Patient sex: M
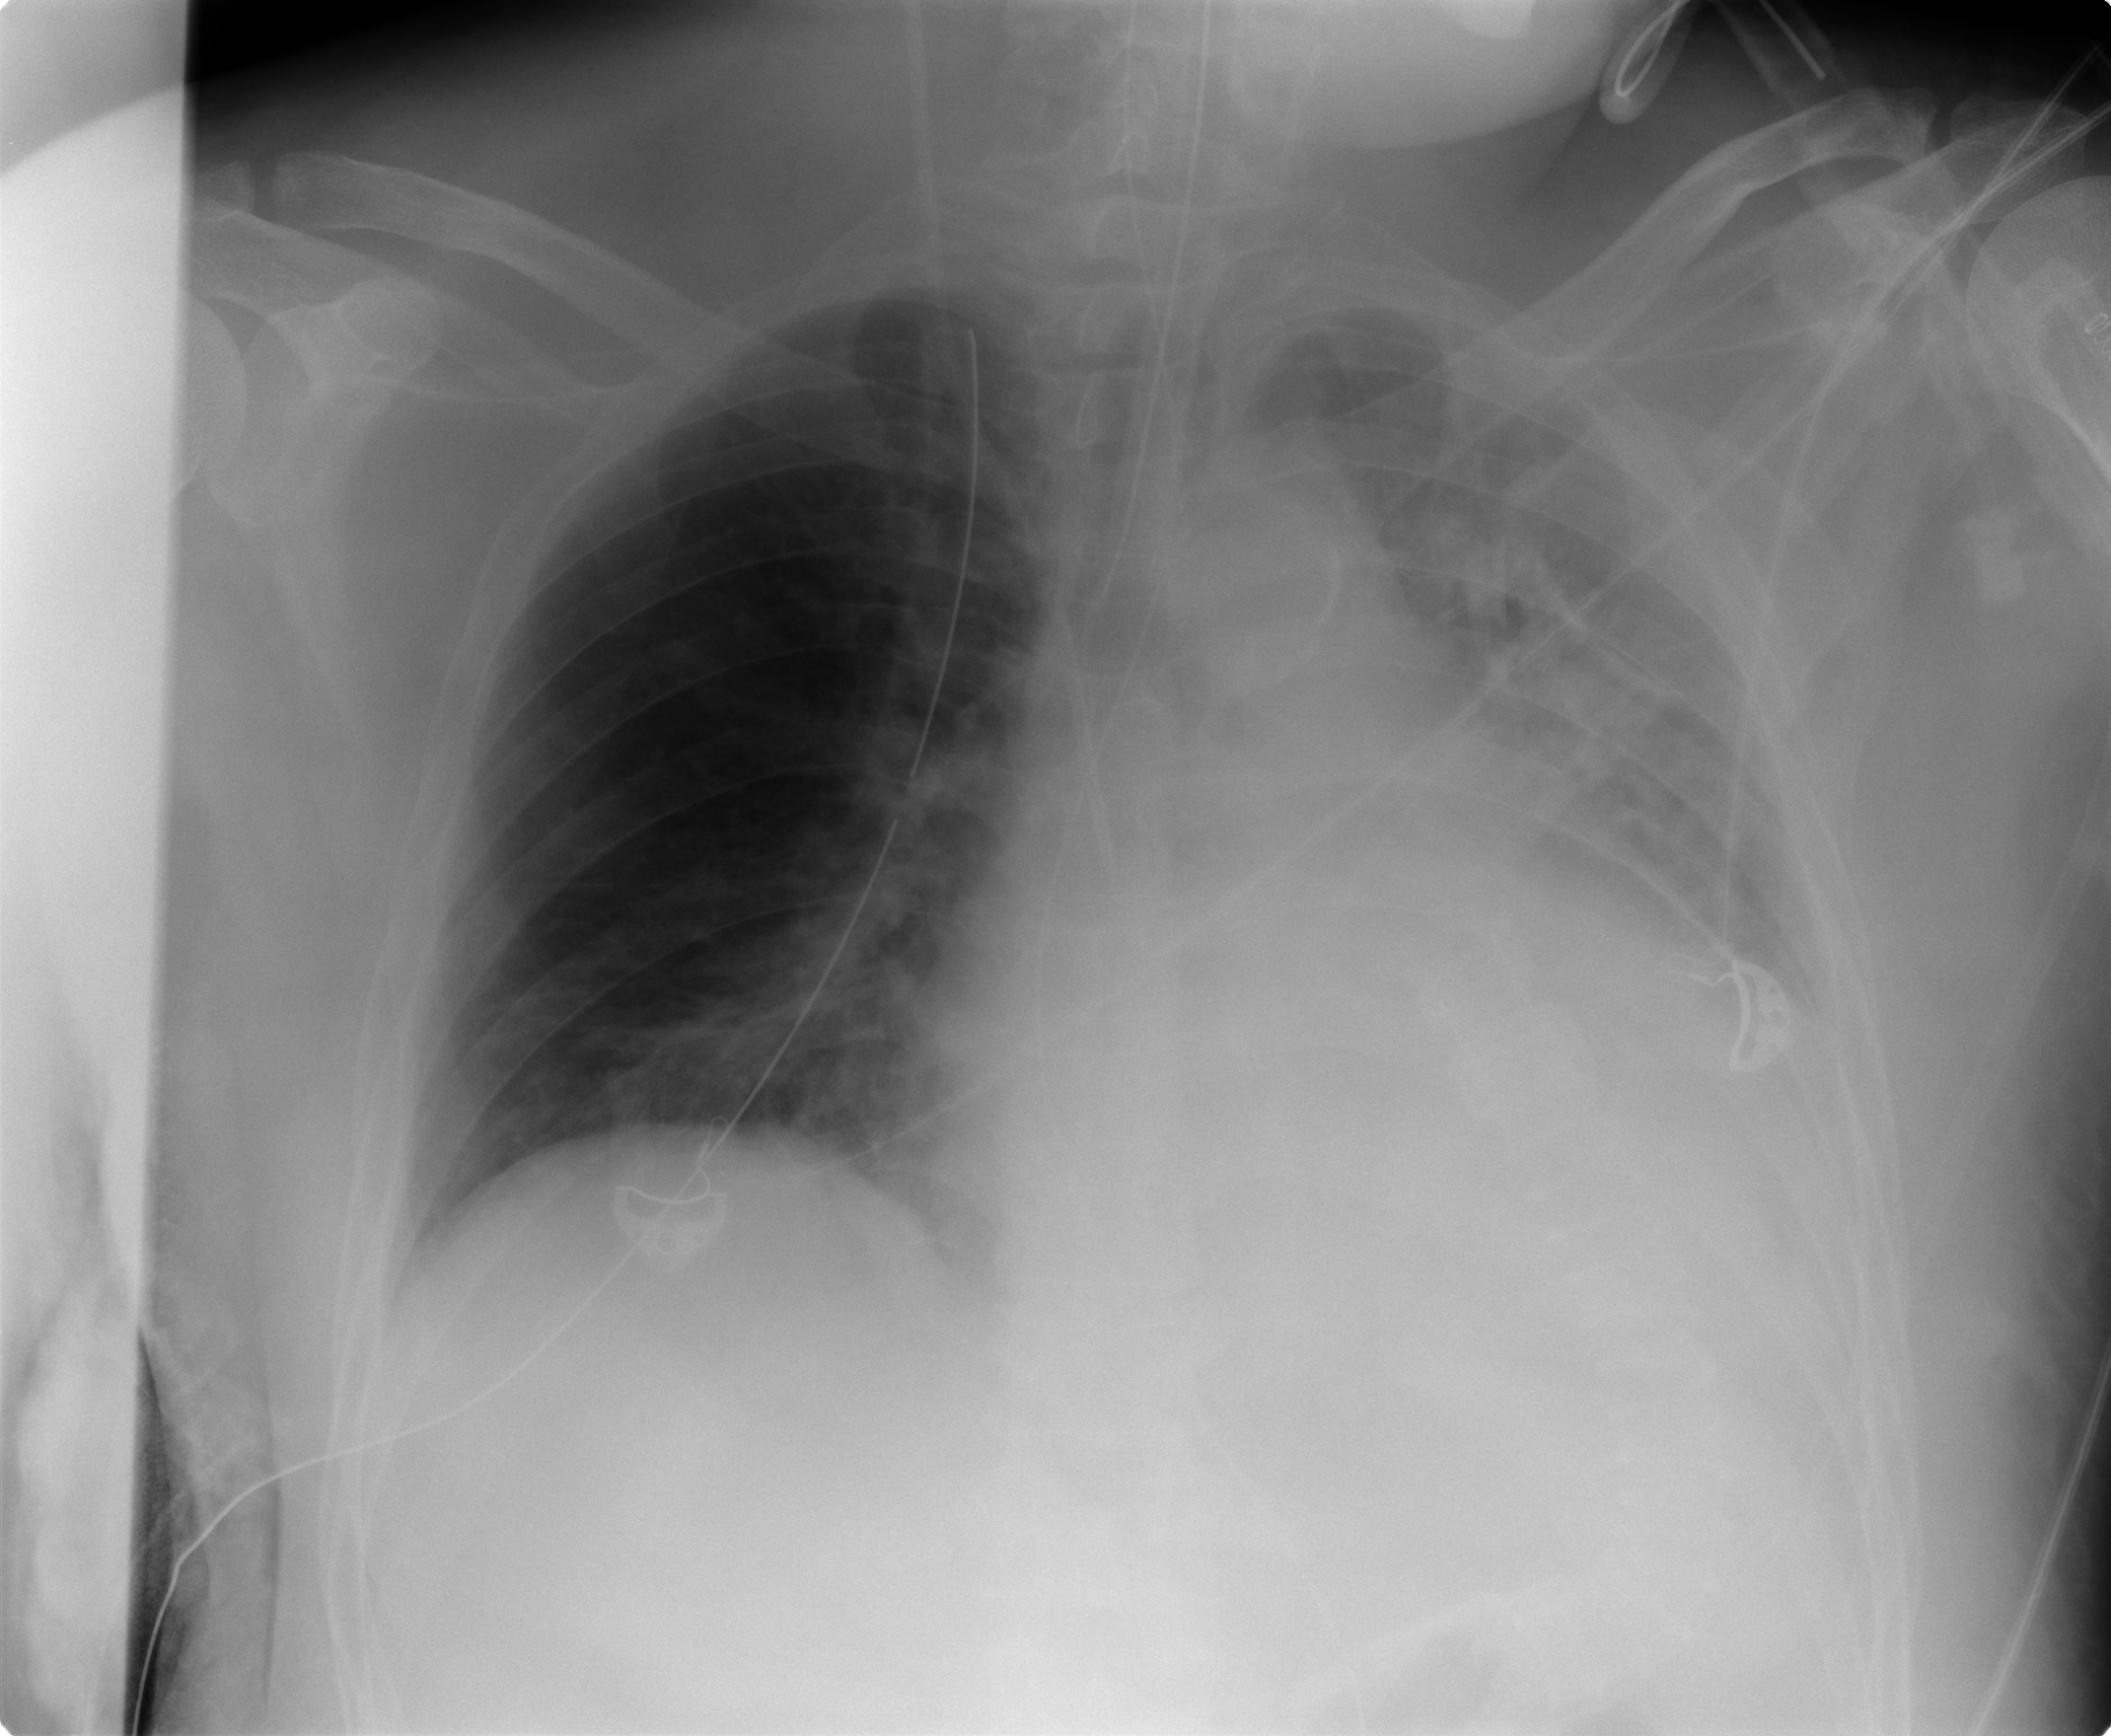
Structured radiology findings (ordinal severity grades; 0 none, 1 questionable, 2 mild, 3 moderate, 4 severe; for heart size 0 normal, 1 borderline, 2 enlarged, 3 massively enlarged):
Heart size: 2
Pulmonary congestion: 1
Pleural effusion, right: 0
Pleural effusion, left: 1
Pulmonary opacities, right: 0
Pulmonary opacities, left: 2
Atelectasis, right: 2
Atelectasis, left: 2